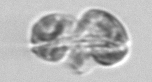
Label: Karenia